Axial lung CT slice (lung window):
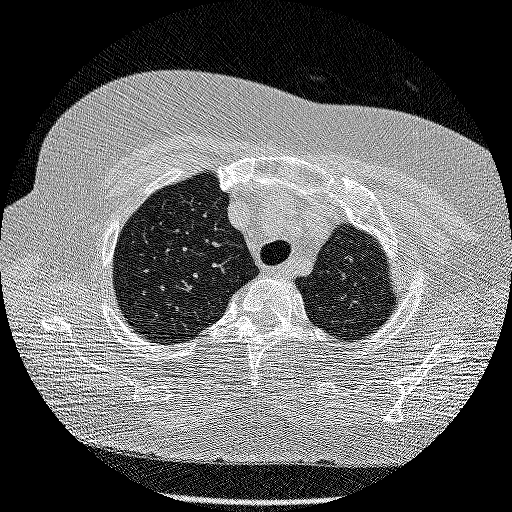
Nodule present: no